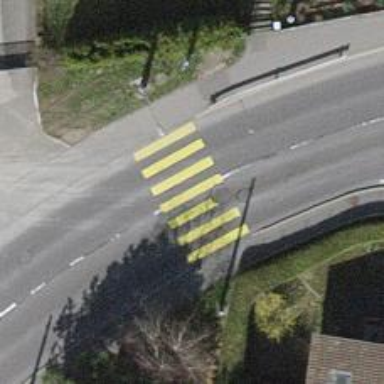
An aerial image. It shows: Uncontrolled zebra crossing on the road.